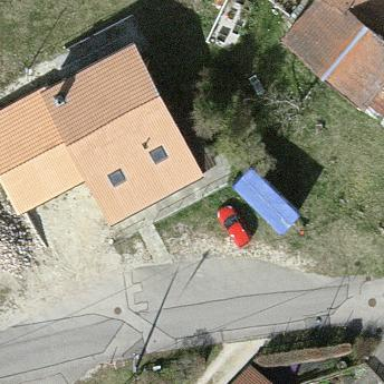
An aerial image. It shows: Simple and straightforward house.